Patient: sex F, age 62
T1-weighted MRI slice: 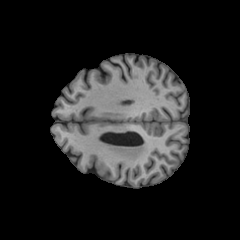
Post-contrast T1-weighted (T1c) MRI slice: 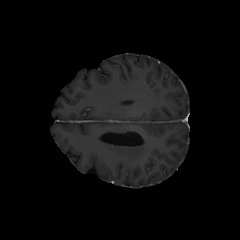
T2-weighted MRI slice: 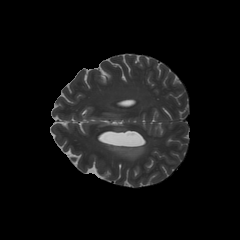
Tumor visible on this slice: yes
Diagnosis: Glioblastoma, IDH-wildtype
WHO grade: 4